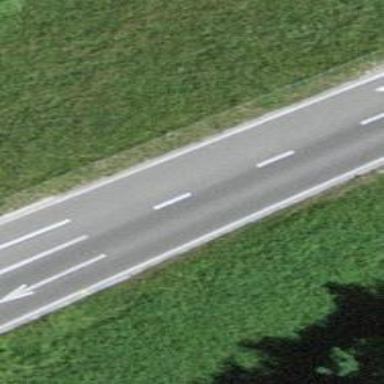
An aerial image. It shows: Asphalt road with primary link designation.